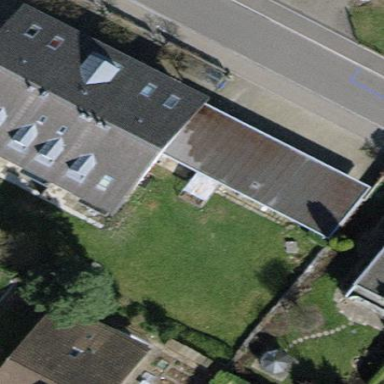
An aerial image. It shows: Carport structure.